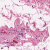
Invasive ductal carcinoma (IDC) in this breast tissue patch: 0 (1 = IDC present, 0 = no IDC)